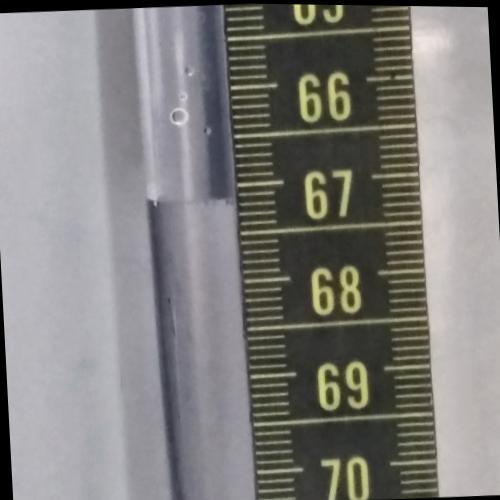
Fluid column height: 67.2 cm